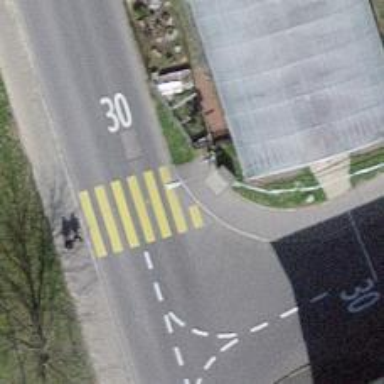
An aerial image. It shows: Kerb serving as barrier.